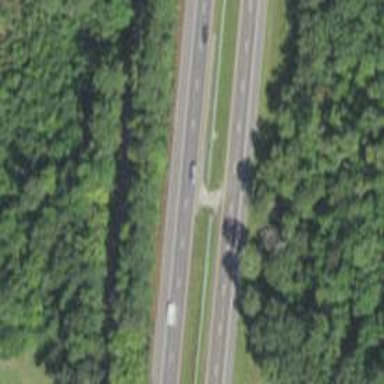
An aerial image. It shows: Motorway.